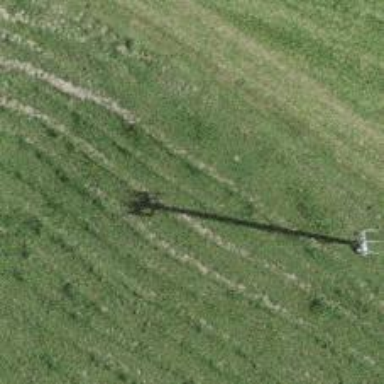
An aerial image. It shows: Power pole.